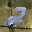
Label: 2